Current action and preconditions to check: path_clear

Your task: For each precondition in the list above, predict whether it will hold at this action.

Consider the current scene as observed from the mobile robot's camera, and analyze the predicted future states of all dynamic agents (e.g., people, animals, vehicles, or any moving entities) within the NEXT SECOND.

IMPORTANT: Only answer "very likely" if you are absolutely certain—based on strong, clear evidence—that a dynamic agent will violate the precondition in the predicted future state. Do NOT answer "very likely" for unlikely, ambiguous, or low-probability risks.

Ask yourself for each precondition: Is there a high probability, with clear and convincing evidence, that the predicted future states of any dynamic agent will interfere with the predicted future state of the currently executing action within the NEXT SECOND, causing that precondition to fail?

Assess the risk level based on these predictions. Use "likely" or "very likely" if motions create a clear risk of interference.

Use "neutral" or "improbable" if agents are nearby but their predicted paths are clearly diverging or non-conflicting.

Failure Risk Categories: "very improbable", "improbable", "neutral", "likely", "very likely"

Answer Format: Output ONLY the probability_of_failure value from these categories: "very improbable", "improbable", "neutral", "likely", "very likely"

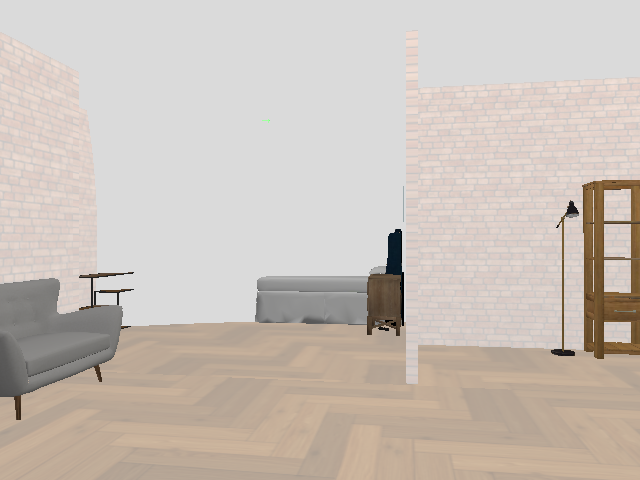

Answer: very improbable